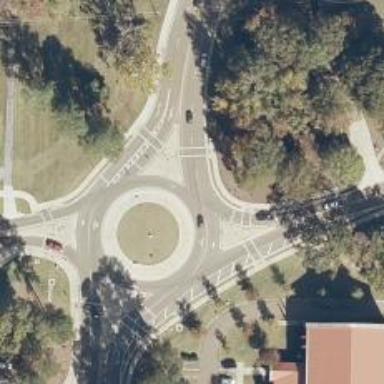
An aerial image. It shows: Tertiary road leading to roundabout.